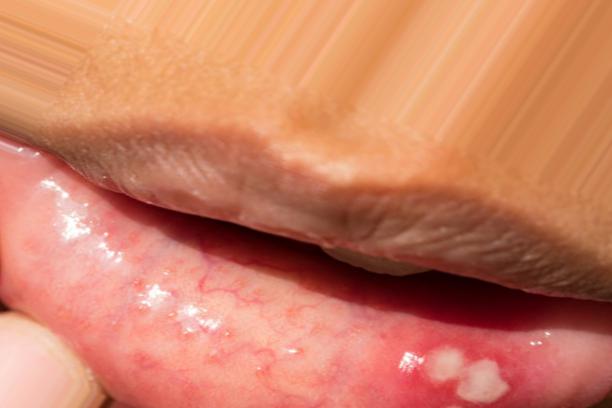
Condition: Mouth Ulcer